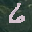
Label: 6